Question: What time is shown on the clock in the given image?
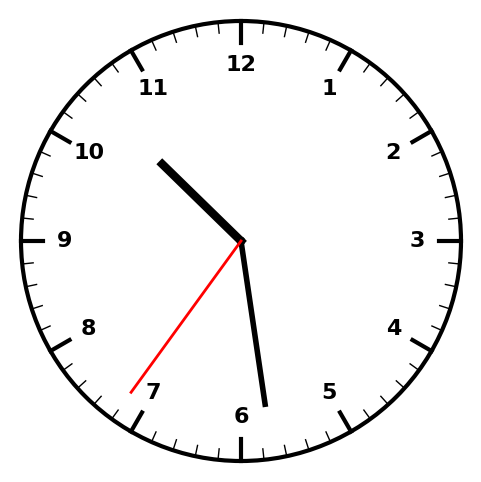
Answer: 10:28:36